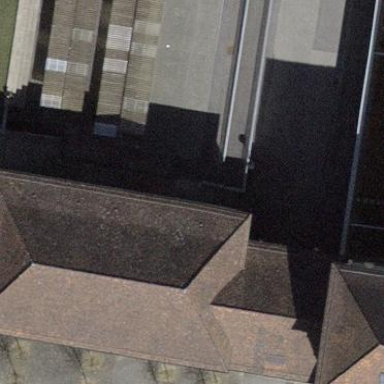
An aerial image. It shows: School building.